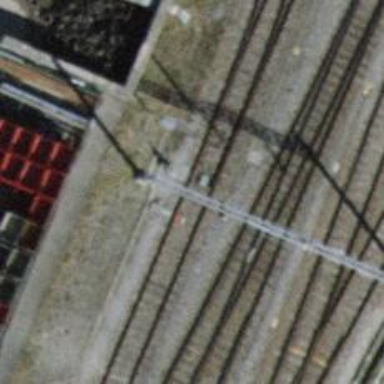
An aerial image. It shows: Railway switch.